Interaction volume radius: 5 \u00c5
Interaction volume height: 15 \u00c5
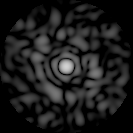
Disorder parameter: 0.8132